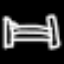
Label: bed